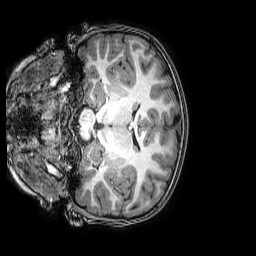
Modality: T1w
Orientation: coronal
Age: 6
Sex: female
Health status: healthy